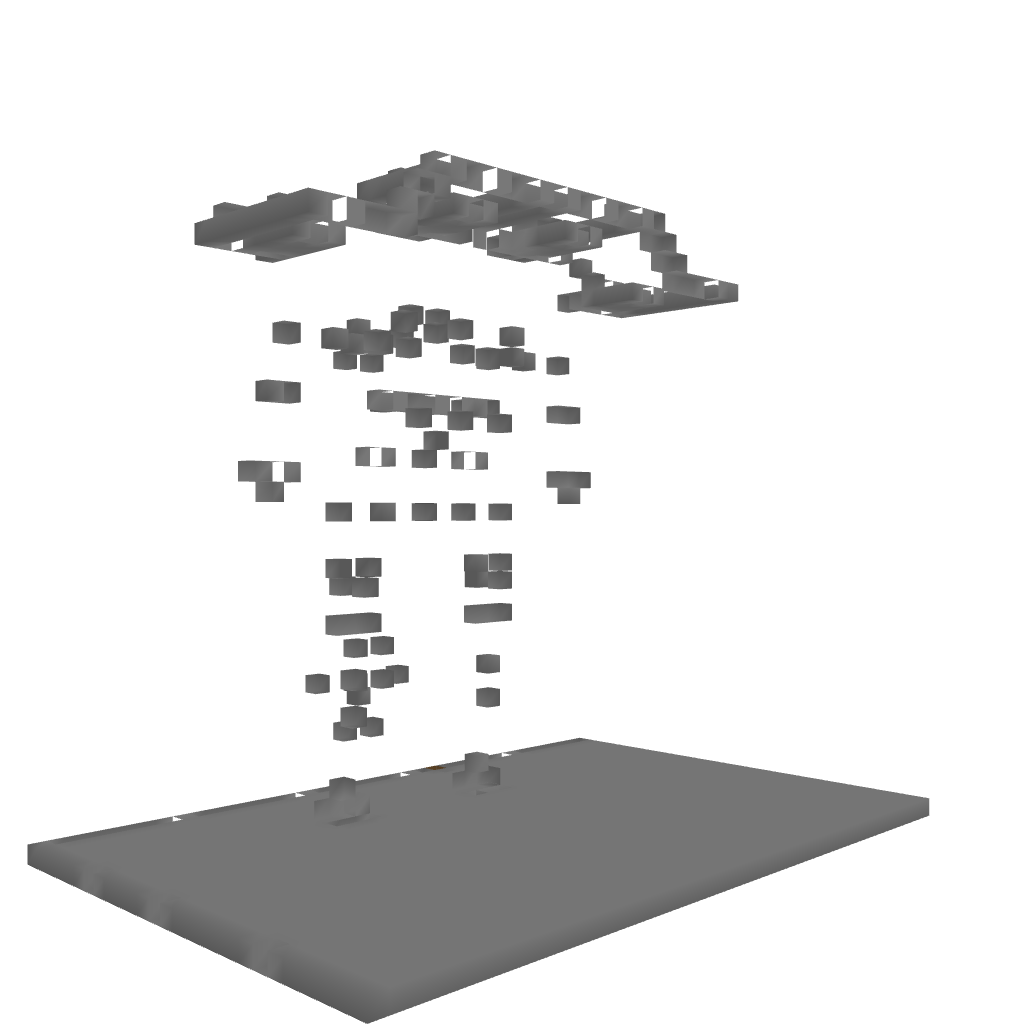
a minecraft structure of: Mark's Robot bad low quality